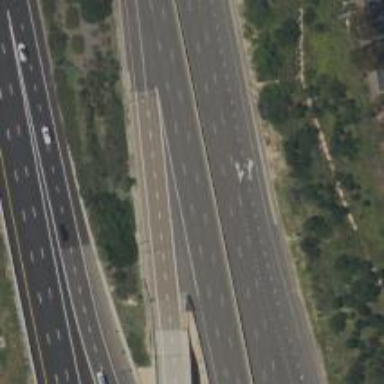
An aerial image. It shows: Expressway with asphalt surface and classified as primary highway.